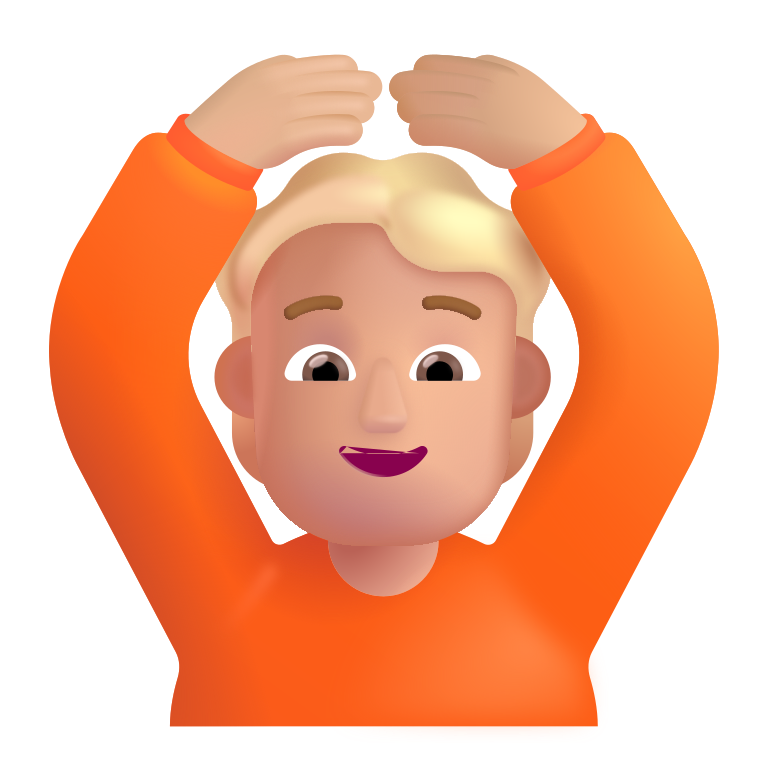
person gesturing ok color  light